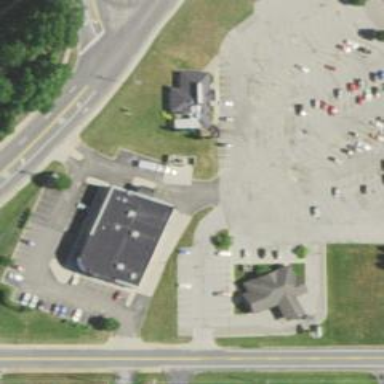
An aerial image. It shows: Pharmacy providing healthcare services.